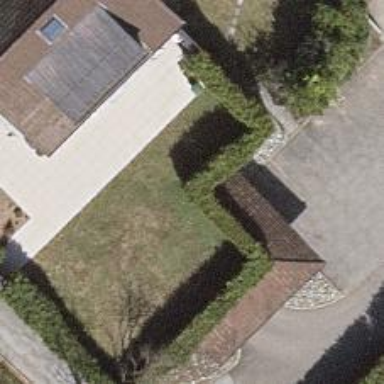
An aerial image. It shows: Hedge acting as barrier.